Question: Write a program that takes as input the width, W and height H of the grid and outputs the number of different ways to tile a W-by-H grid with (2x1) dominoes
I know how to solve the problem with 3 x N grid but writing the recursive formula for this is too hard for me!
I have no idea how to do it!
I created two functions F(n) - The complete way of tiling till N and S(n) for number of ways of incomplete tiling for 3 x N ! But here as the height is variable I cannot think of anything

Constraints : (0 <= W+H <= 22)
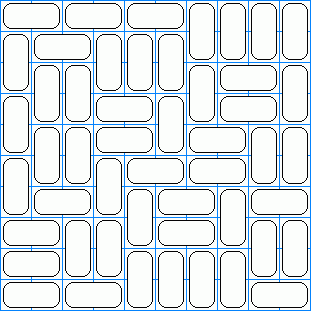
Answer: This is sort of DPish under the hood. The idea is IVlad's: backtracking with memoization.
'''
memo = {}
def count_tilings_recursive(uncovered):
if len(uncovered) & 1:
return 0
if not uncovered:
return 1
if uncovered not in memo:
i, j = min(uncovered)
memo[uncovered] = count_tilings_recursive(uncovered - {(i, j), (i, j + 1)}) + count_tilings_recursive(uncovered - {(i, j), (i + 1, j)})
return memo[uncovered]
def count_tilings(m, n):
return count_tilings_recursive(frozenset((i, j) for i in range(max(m, n)) for j in range(min(m, n))))
print(count_tilings(18, 4))
'''
The trick here is keeping the number of states from blowing up. First, we always choose the leftmost then topmost square to cover, so that the partial cover can be described as the number of contiguous covered squares in leftmost-topmost order, followed by #rows partially covered, for a total of at most (#rows * #columns + 1) * 2^#rows states. Second, we orient the grid so that there are at least as many columns as rows, bounding the latter number by 10 for interesting computations (because 11 by 11 is trivial).